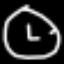
Label: clock